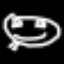
Label: frog